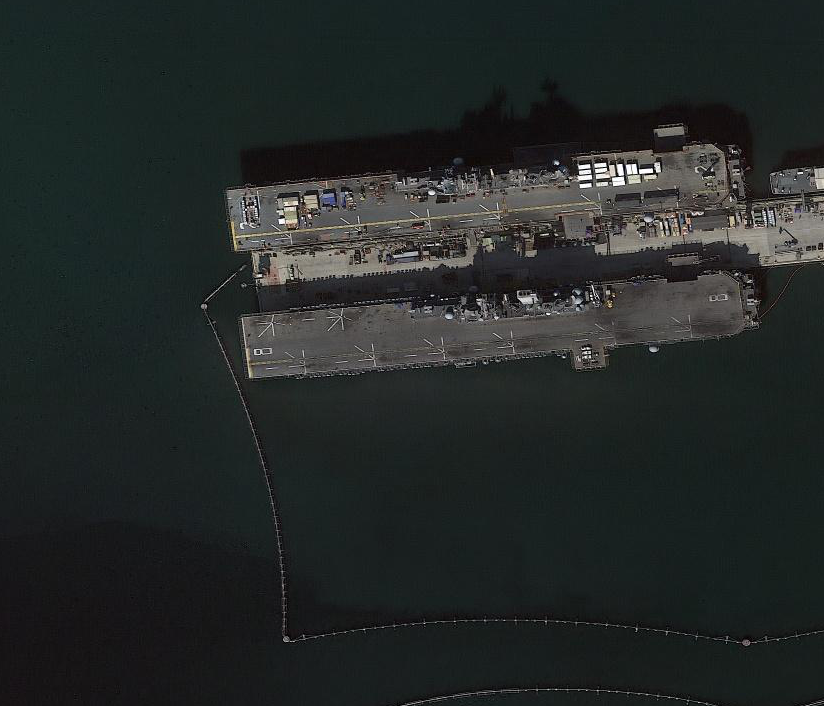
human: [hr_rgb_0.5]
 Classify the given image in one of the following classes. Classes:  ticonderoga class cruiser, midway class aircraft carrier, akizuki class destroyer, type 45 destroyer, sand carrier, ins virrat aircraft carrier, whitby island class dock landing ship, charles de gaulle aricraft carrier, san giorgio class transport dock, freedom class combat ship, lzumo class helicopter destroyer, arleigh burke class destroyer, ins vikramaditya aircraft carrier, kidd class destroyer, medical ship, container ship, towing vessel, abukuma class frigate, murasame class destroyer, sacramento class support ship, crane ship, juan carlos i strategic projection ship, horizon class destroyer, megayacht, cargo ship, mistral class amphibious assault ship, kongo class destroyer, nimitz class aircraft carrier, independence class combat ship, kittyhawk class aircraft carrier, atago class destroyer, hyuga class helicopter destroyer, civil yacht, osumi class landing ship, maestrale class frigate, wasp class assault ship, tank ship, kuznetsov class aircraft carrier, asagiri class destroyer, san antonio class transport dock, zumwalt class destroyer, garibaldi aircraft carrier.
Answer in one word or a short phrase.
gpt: Wasp class assault ship